Field crop: maize
Growth stage: 2
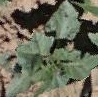
Species: datura